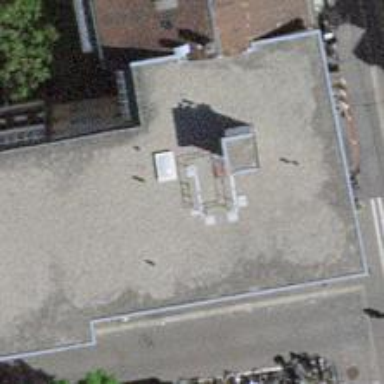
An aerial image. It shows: Café.